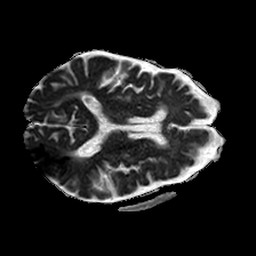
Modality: ADC
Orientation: axial
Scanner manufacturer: philips
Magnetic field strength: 1.5 T
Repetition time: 3.4 s
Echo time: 0.06922 s